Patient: sex F, age 65
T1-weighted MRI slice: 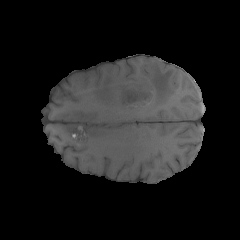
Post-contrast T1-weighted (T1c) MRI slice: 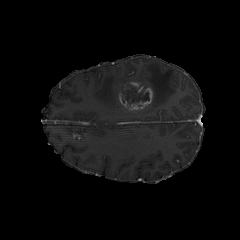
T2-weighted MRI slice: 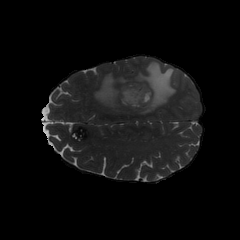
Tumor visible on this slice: yes
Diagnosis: Glioblastoma, IDH-wildtype
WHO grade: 4